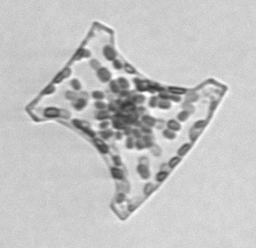
Label: Eucampia